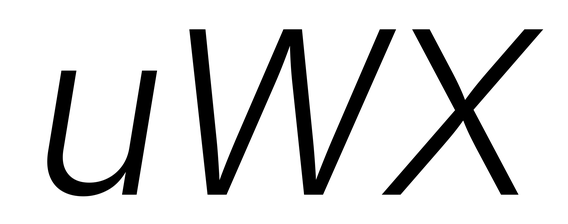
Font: Inter-Italic_Light_Italic